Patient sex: M
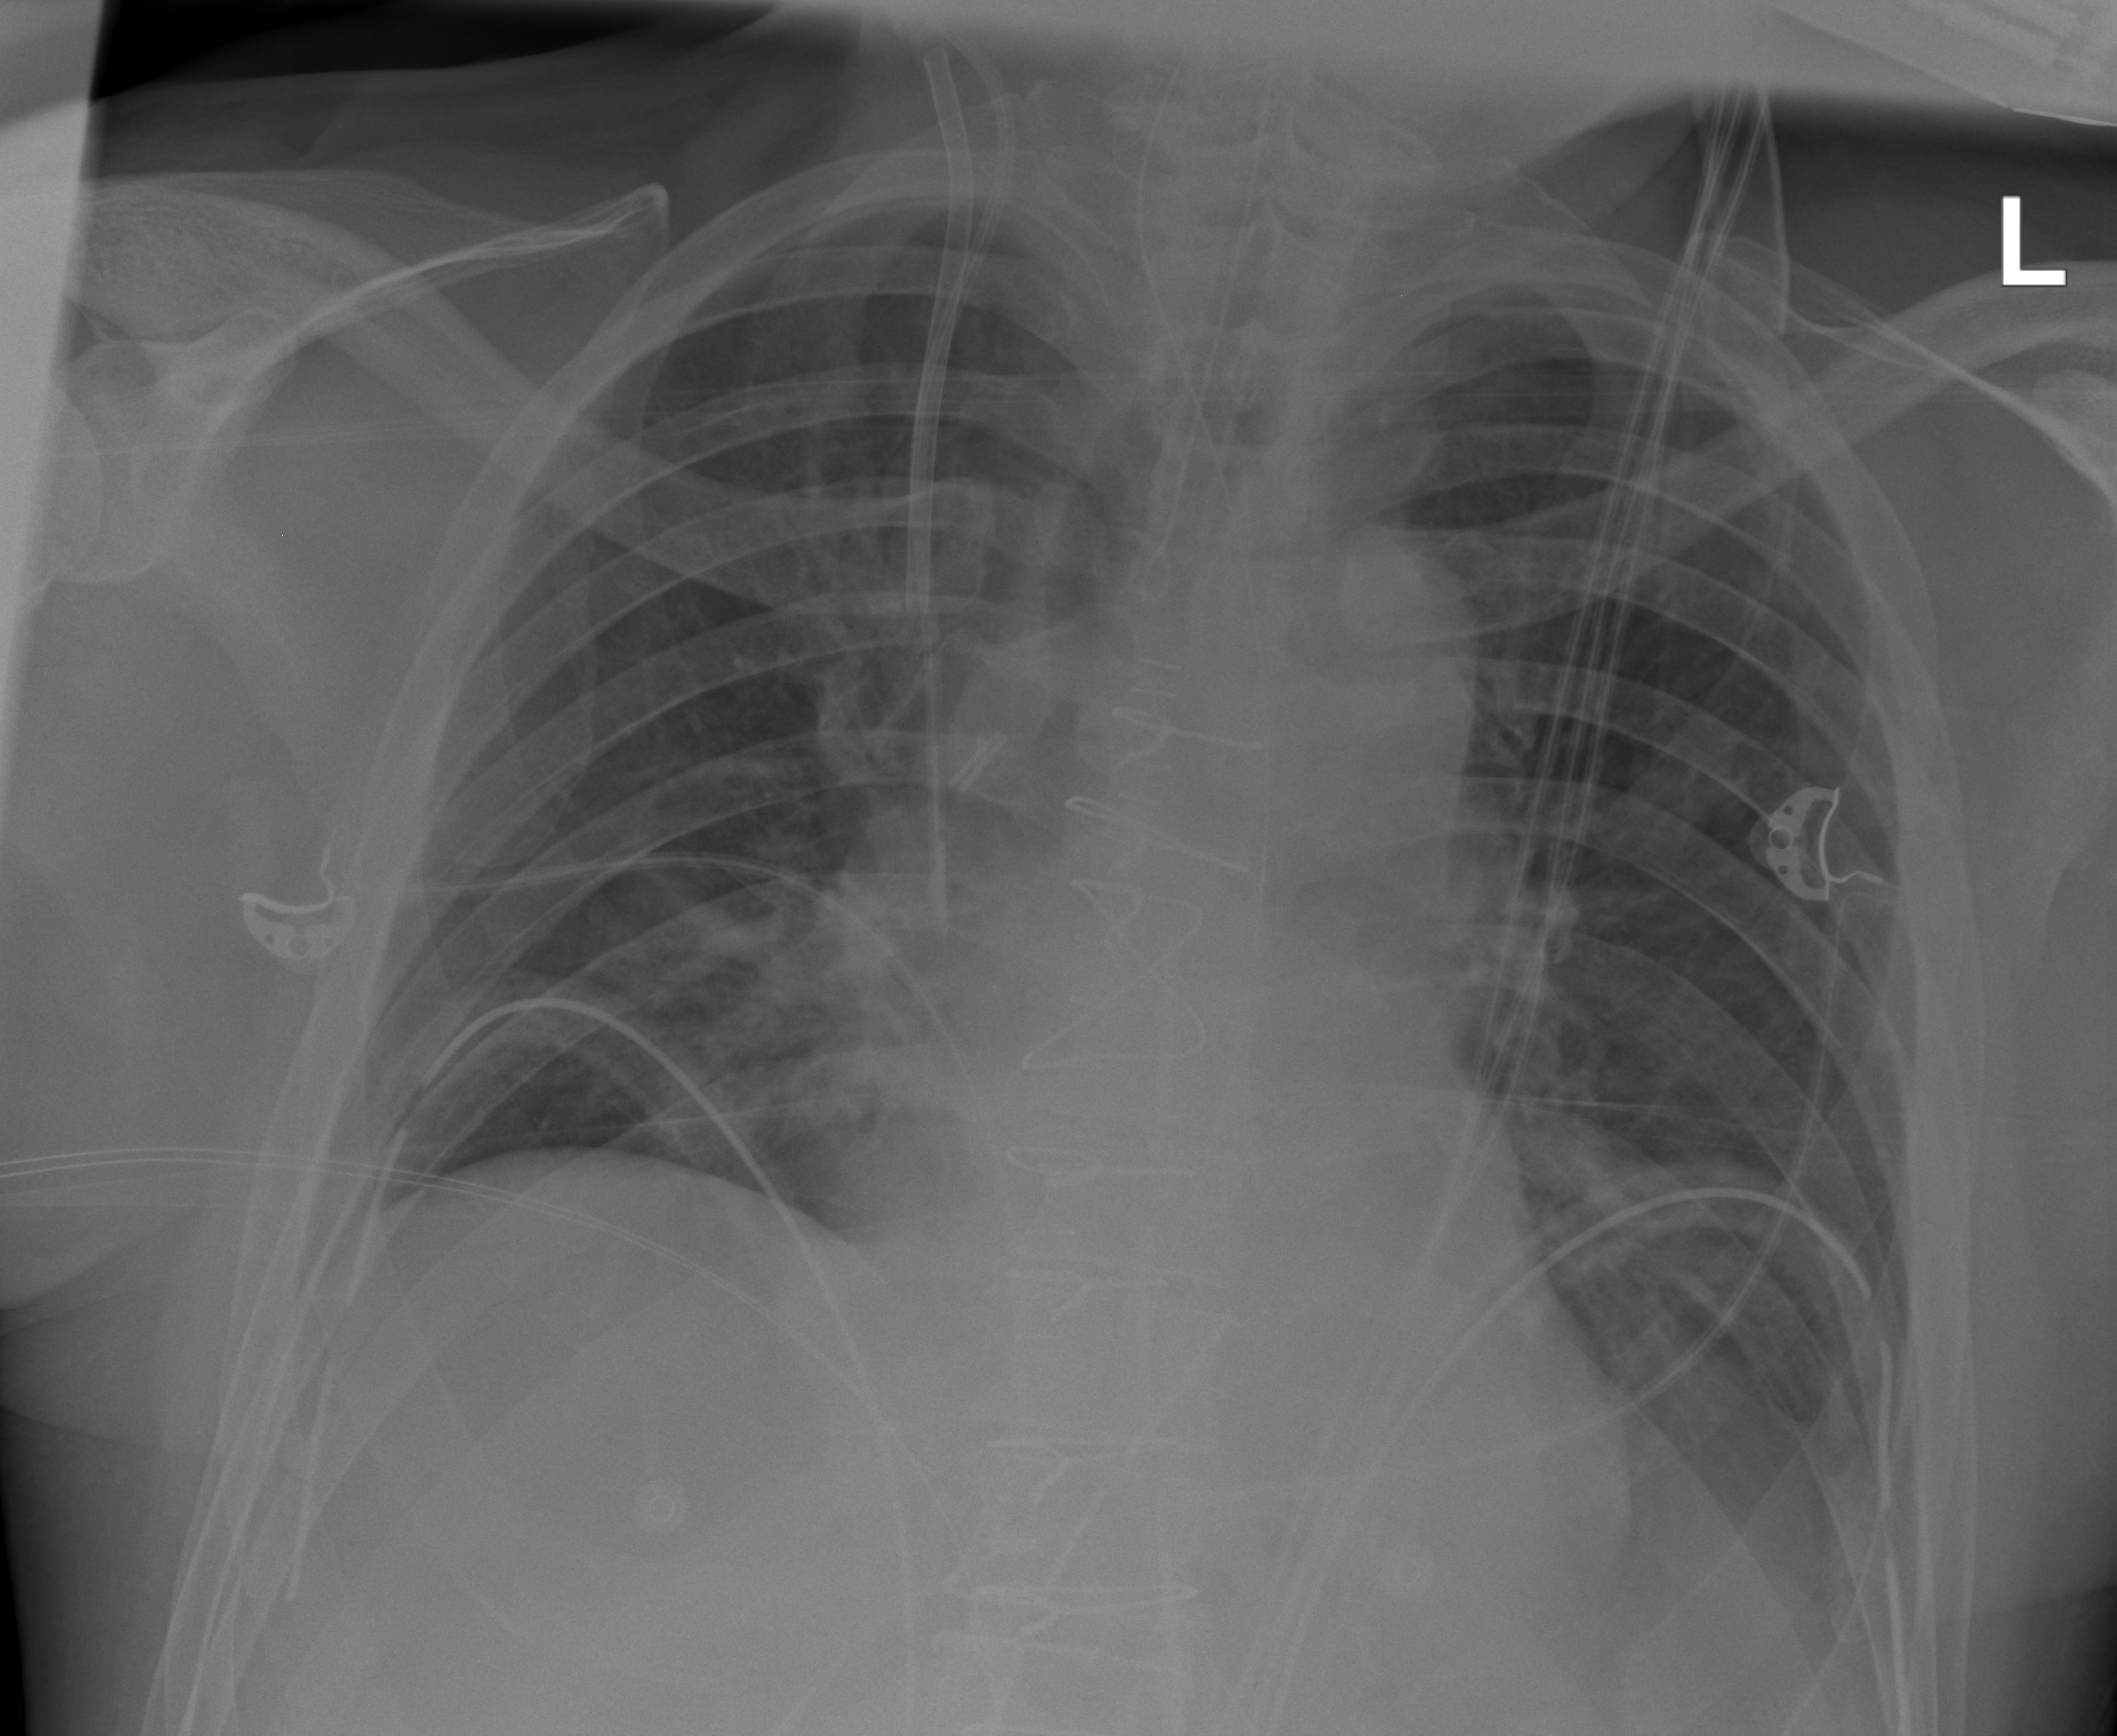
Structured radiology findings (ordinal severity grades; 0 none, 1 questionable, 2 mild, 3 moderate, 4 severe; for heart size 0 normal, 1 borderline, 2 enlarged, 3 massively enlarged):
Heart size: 0
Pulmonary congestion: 2
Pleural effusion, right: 0
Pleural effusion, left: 2
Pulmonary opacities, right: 1
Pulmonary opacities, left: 0
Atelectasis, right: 3
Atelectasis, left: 2